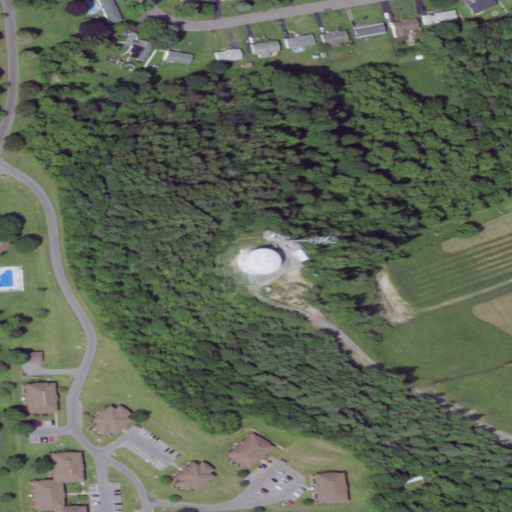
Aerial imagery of mountain in New York named Smith Hill containing evergreen forest, low intensity development, grassland, open development, deciduous forest, mixed forest, pasture, shrub, and medium intensity development